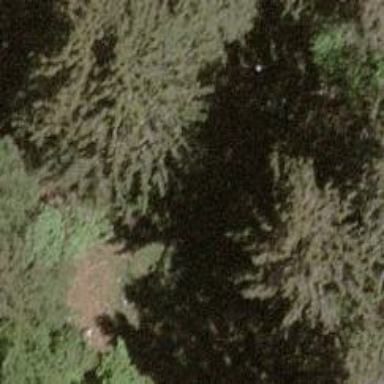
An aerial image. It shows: Single tag "natural: tree."